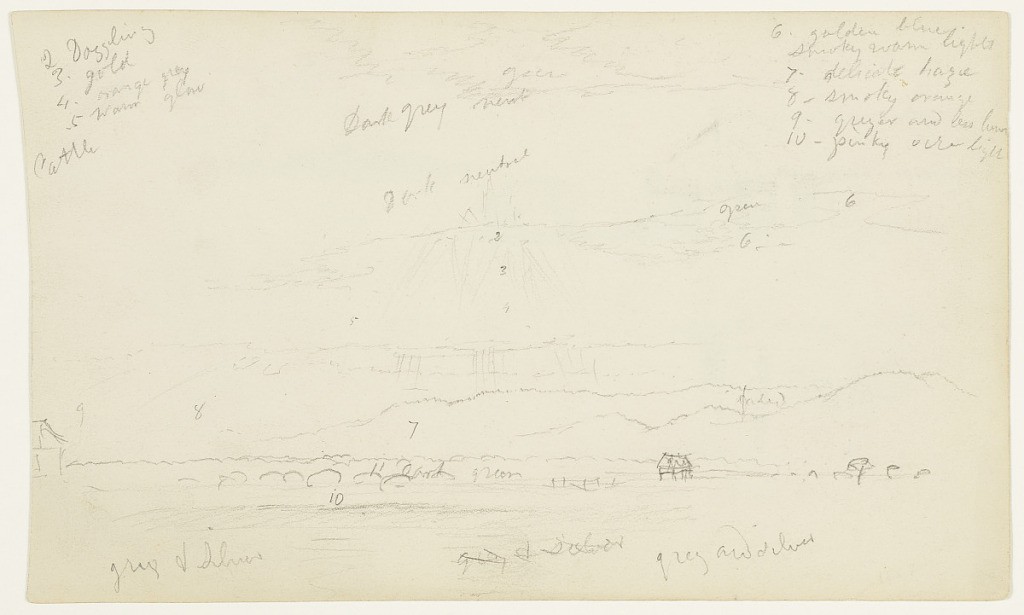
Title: Sunset over a Mountainous Landscape, Ecuador
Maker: Frederic Edwin Church, American, 1826–1900
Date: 1857
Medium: Graphite on white wove paper; verso: graphite
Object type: Drawing
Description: Landscape sketch showing a view of a partially cloudy sunset over a mountainous landscape in Ecuador. In the foreground, the water of a river reflects the light of the setting sun and extends to a heavily wooded bank in the middle distance. Two structures are situated along the bank at lower right and extreme left. A rugged mountain range comprises background at right, with a bright, cloudy sunset above. Sun beams emanate from behind a cloud at center.

Verso: Field sketches showing views of a plantain-laden canoe piloted by a man in a hat at upper right, a houseboat at upper left, and a detail of a hanging chicken coop in that houseboat, visible bottom left.